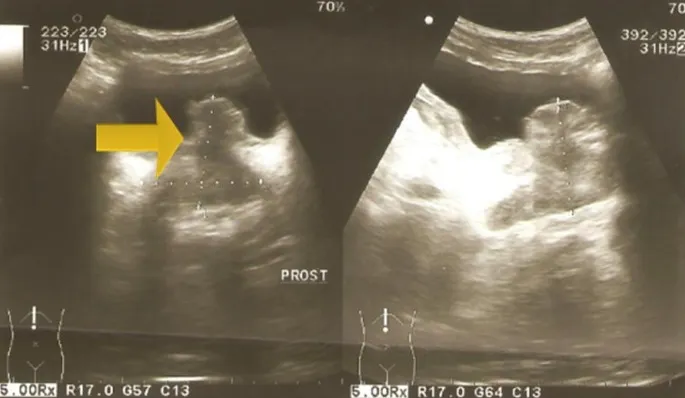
Bladder wall thickeness.
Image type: radiology (ultrasound)